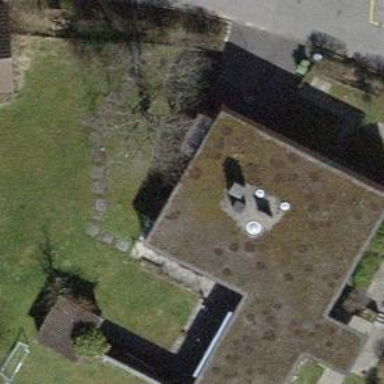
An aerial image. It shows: House with flat roof.